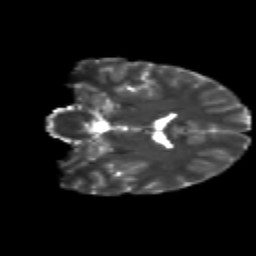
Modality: T2w
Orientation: coronal
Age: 12
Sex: female
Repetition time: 9.4 s
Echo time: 0.089 s